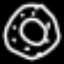
Label: donut